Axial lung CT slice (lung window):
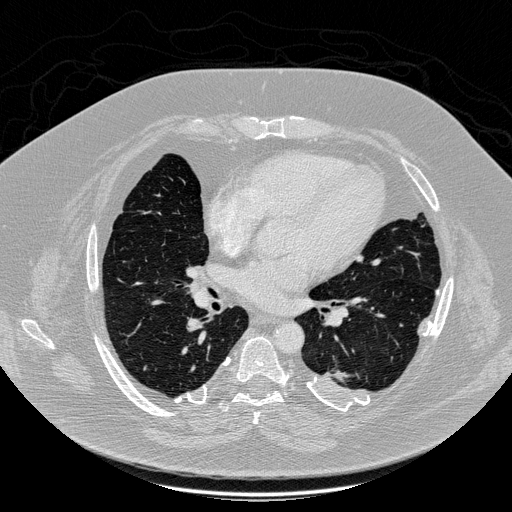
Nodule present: no